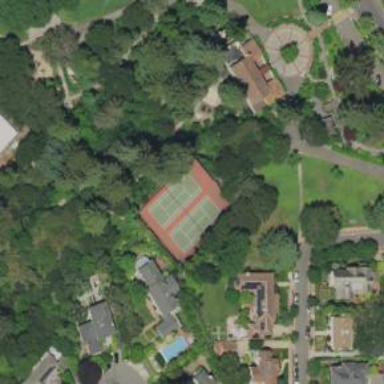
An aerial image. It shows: Tennis court in leisure pitch.